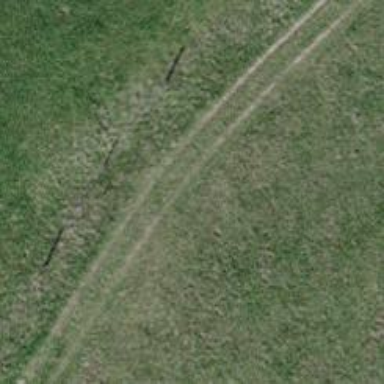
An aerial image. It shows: Track road with grade4 tracktype.